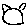
Label: cat